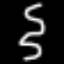
Label: squiggle